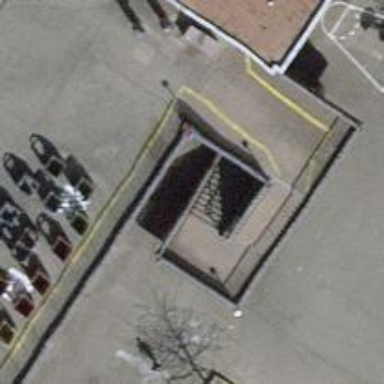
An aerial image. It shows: Steps made of paving stones.